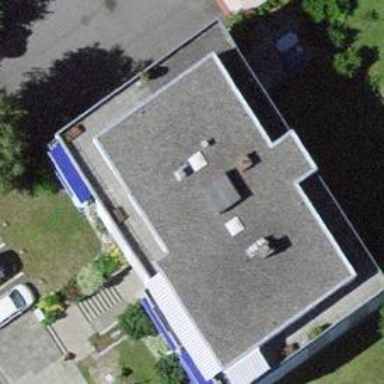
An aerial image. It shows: Residential building with flat roof.